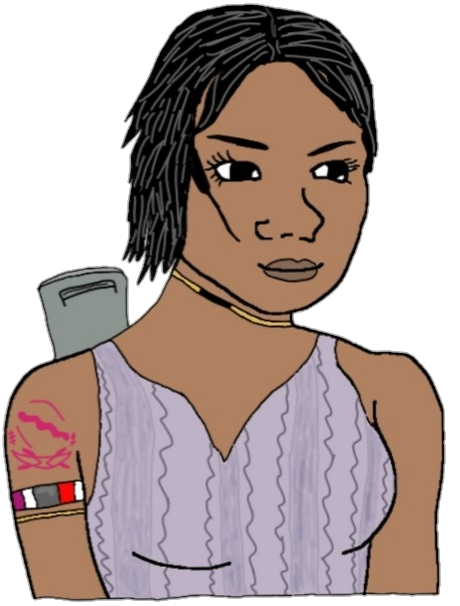
Label: 5_Trad_Wife